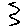
Label: zigzag